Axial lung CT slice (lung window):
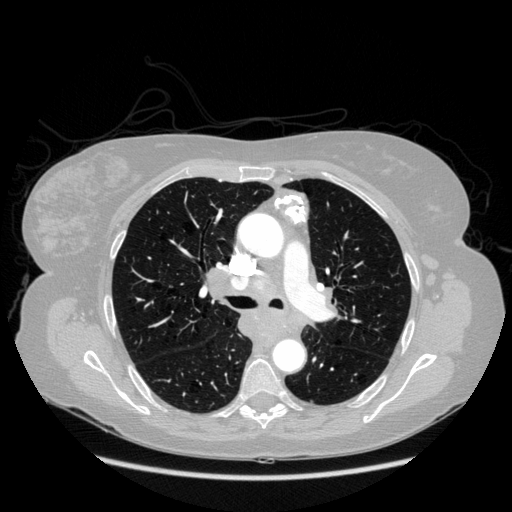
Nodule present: no